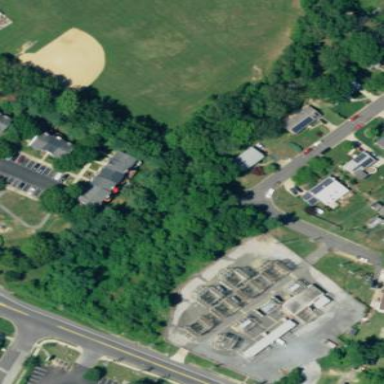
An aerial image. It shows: Substation for power supply.